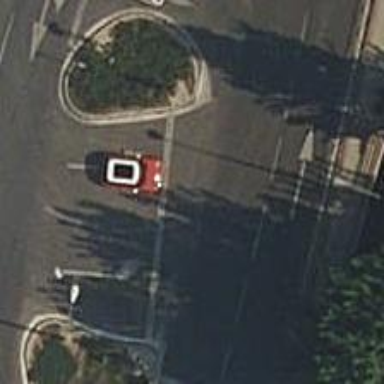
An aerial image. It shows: Road with traffic signals for signaling.